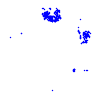
Particle: electron